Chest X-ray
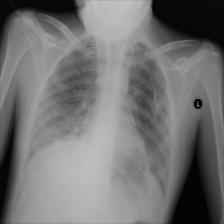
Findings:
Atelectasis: negative
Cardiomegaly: negative
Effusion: negative
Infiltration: positive
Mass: negative
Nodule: negative
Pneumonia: negative
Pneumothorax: negative
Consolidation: negative
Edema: negative
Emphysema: negative
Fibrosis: negative
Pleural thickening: negative
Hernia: negative